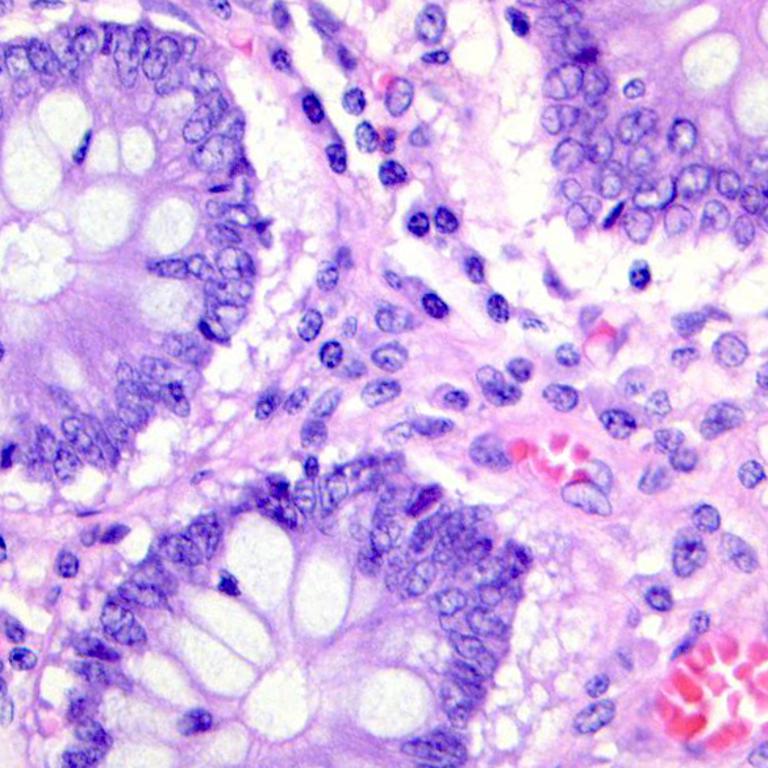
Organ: colon
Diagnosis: benign